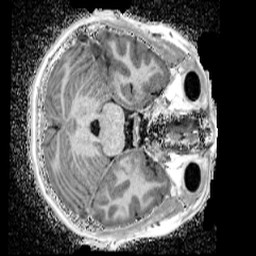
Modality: UNIT1_denoised
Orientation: axial
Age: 13
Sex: female
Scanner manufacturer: siemens
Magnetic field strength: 3 T
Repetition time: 4 s
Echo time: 0.00299 s